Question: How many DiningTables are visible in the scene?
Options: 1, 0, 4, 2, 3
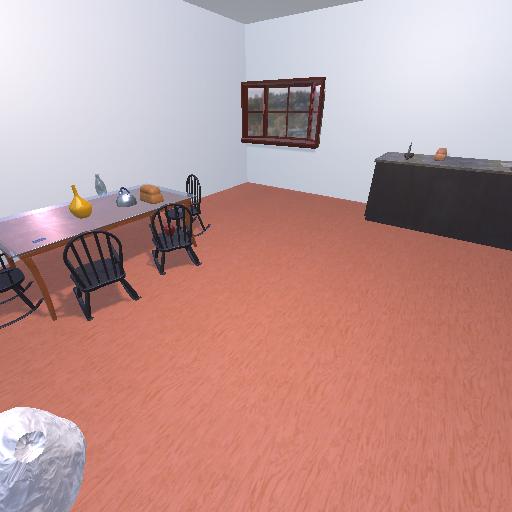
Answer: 1